Question: By the following coding, i can create a content like the image below. My problem is that, if the user click one of the people in the list, i would like to extract the 'student.data.user_name' into localStorage. however, in my coding below, seems that i did wrong?
'''
function getStudentList() {
$.getJSON('http://mydomain.com/getStudents.php?jsoncallback=?', function(data) {
$('#studentList li').remove();
$('#load').hide();
//students = data.user_name;
$.each(data, function(index, student) {
//$('#studentList').append('<li><a href="tutor_student_detail.html?user_name=' + student.data.user_name + '">' +
$('#studentList').append('<li><a href="tutor_student_detail.html">' +
'<h4>' + student.data.user_name + '</h4>' +
'<p>' + student.data.role + '</p>' +
'</a></li>');
$("li a").click(function() {
window.localStorage["view"] = $(this).data('user_name');
});
});
$('#studentList').listview('refresh');
});
'''
}
Below are the coding of tutor_student_detail.html (js part)
'''
function start(){
var localUsername=window.localStorage.getItem("view");
$.getJSON('http://mydomain.com/getStudent.php?user_name='+localUsername+'&jsoncallback=?', displayStudent);
alert("testing");
}
function displayStudent(data) {
var DBuser_name=data[0].data.user_name;
alert(DBuser_name);
var employee = data.item;
$('#username').text(student.data.user_name);
$('#pw').text(student.data.password);
$('#id').text(student.data.id);
$('#actionList').listview('refresh');
}
'''
the output of json string is something like
> ?([{"data":{"id":"4","user_name":"studentB","book":"4567","role":"Student"}}]);

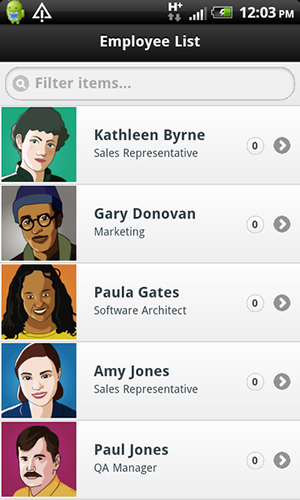
Answer: '''
$('#studentList').append('<li><a href="tutor_student_detail.html"
data-name="'+student.data.user_name+'">' +
'<h4>' + student.data.user_name + '</h4>' +
'<p>' + student.data.role + '</p>' +
'</a></li>');
$("li a").click(function() {
window.localStorage["view"] = $(this).data('name');
});
'''